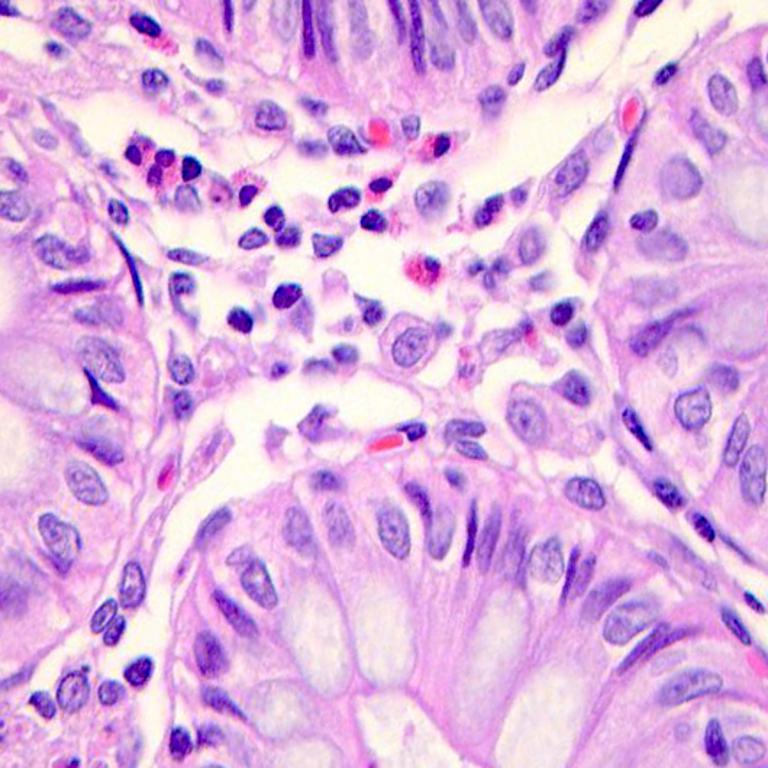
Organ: colon
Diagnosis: benign